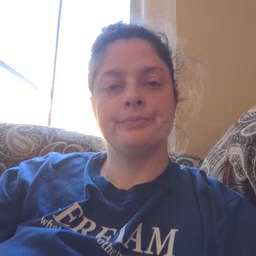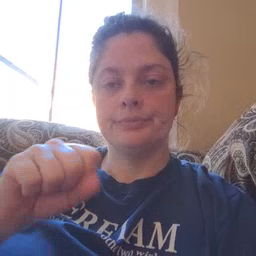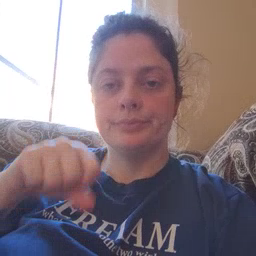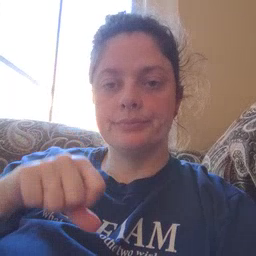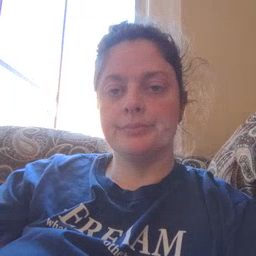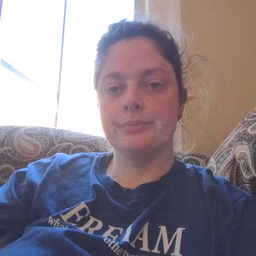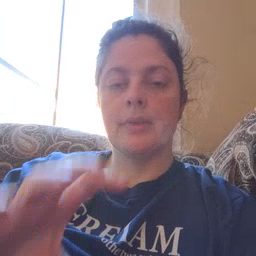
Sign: yes